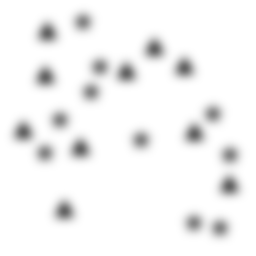
Squares: 0
Triangles: 10
Stars: 10
Total shapes: 20